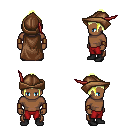
a pixel art fantasy rpg character, male body template, human, dark skin, brown cape, red pants, gold short topknot hairstyle, leather cap, leather bracers, black shoes, four views (front, back, left, right), 2x2 character sprite sheet, small pixel art, hard edges, no anti-aliasing